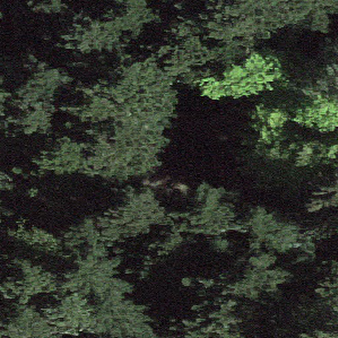
Label: other